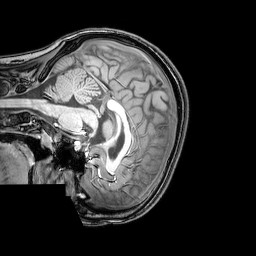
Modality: T1w
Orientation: sagittal
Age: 22
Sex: female
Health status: healthy
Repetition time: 0.081 s
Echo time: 0.037 s